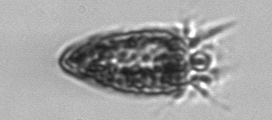
Label: Strombidium_tintinnodes